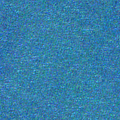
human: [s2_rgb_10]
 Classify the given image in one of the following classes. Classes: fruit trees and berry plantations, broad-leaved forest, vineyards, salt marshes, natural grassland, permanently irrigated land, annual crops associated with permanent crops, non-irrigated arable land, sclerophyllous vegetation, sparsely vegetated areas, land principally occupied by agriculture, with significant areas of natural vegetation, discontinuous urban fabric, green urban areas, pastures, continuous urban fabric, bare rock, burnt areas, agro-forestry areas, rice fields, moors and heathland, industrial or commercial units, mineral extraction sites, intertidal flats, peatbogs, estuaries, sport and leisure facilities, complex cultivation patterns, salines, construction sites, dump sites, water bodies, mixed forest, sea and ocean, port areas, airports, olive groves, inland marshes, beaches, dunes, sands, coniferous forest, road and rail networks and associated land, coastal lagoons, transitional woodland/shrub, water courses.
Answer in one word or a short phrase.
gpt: sea and ocean